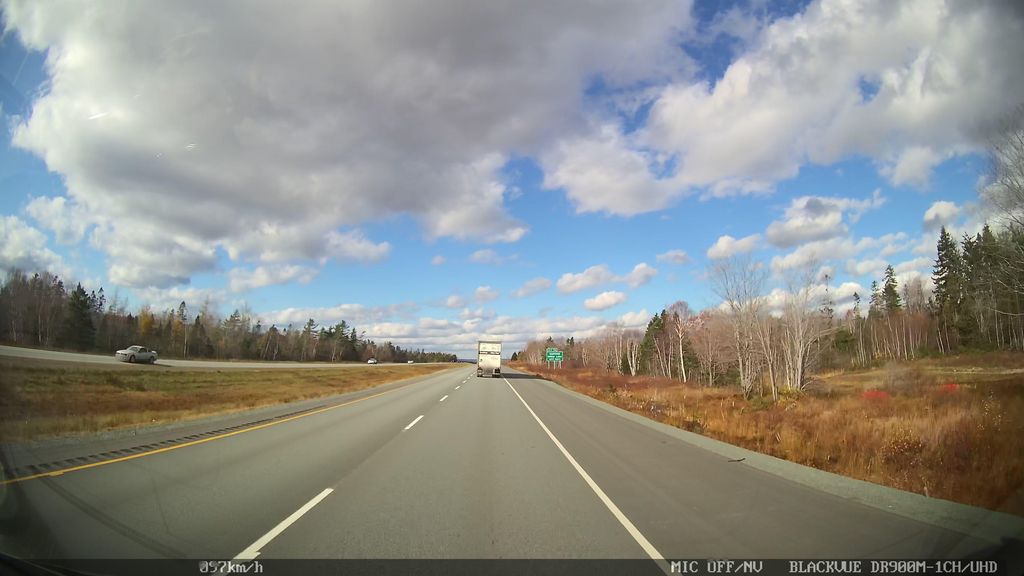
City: halifax